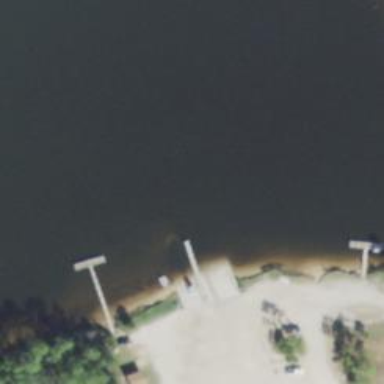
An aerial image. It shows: Slipway on leisure land.